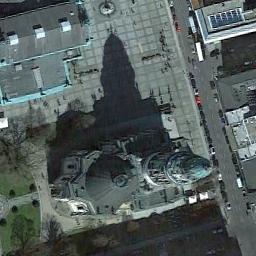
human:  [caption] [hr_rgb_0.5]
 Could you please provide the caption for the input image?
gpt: This is a church in a semicircle .

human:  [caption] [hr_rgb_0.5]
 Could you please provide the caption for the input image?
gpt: The church with two towers of different shapes is built in a square .

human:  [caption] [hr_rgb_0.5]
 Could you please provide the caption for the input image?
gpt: A cathedral with a gray roof  The main house in the middle of the church has a circular roof  There is a tower on the roof  There are many trees and parked vehicles around the church .

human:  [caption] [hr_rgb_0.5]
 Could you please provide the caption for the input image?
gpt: There is a church with two circular roofs on the open place .

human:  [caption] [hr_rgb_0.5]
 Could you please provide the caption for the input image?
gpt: There are many cars on the road near the church .